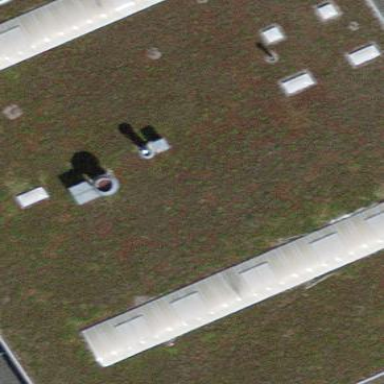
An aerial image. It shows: Building part with flat roof.